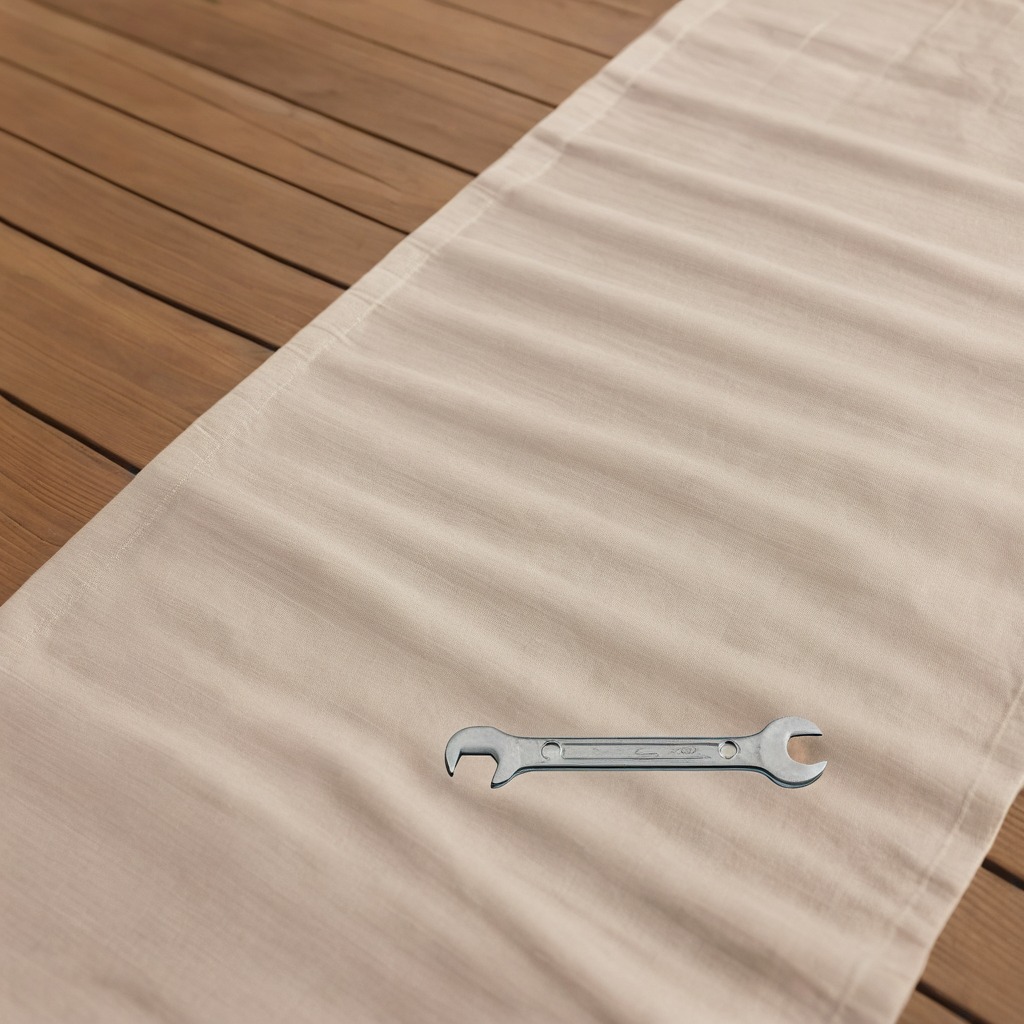
An wrench is lying on a wooden table in an outdoor workshop during daytime bright natural light soft shadows worn but beneath the cloth.